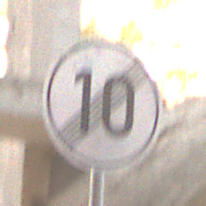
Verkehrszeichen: EndeGeschwindigkeit10
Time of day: SunriseSunset
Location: Roofed (Suburban)
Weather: Clear
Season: NotSpecified
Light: Natural